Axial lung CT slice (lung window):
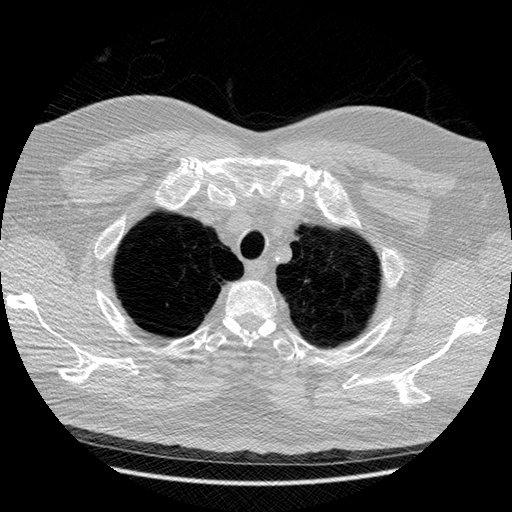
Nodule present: no